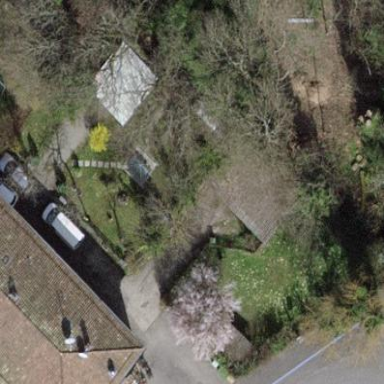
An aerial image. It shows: Garden area designated for leisure land.